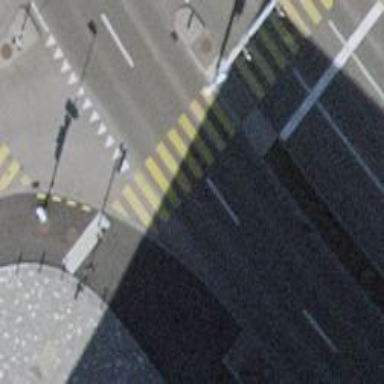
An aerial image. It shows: Asphalt footway with crossing controlled by traffic signals.